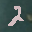
Label: 2